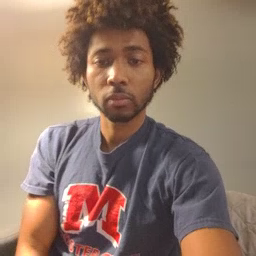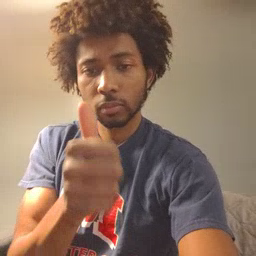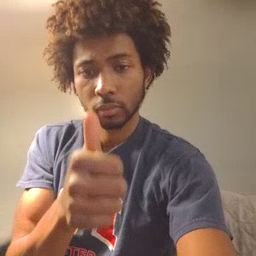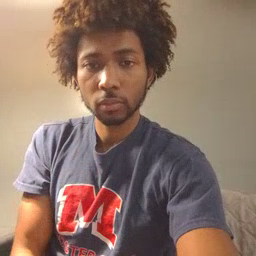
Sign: yourself